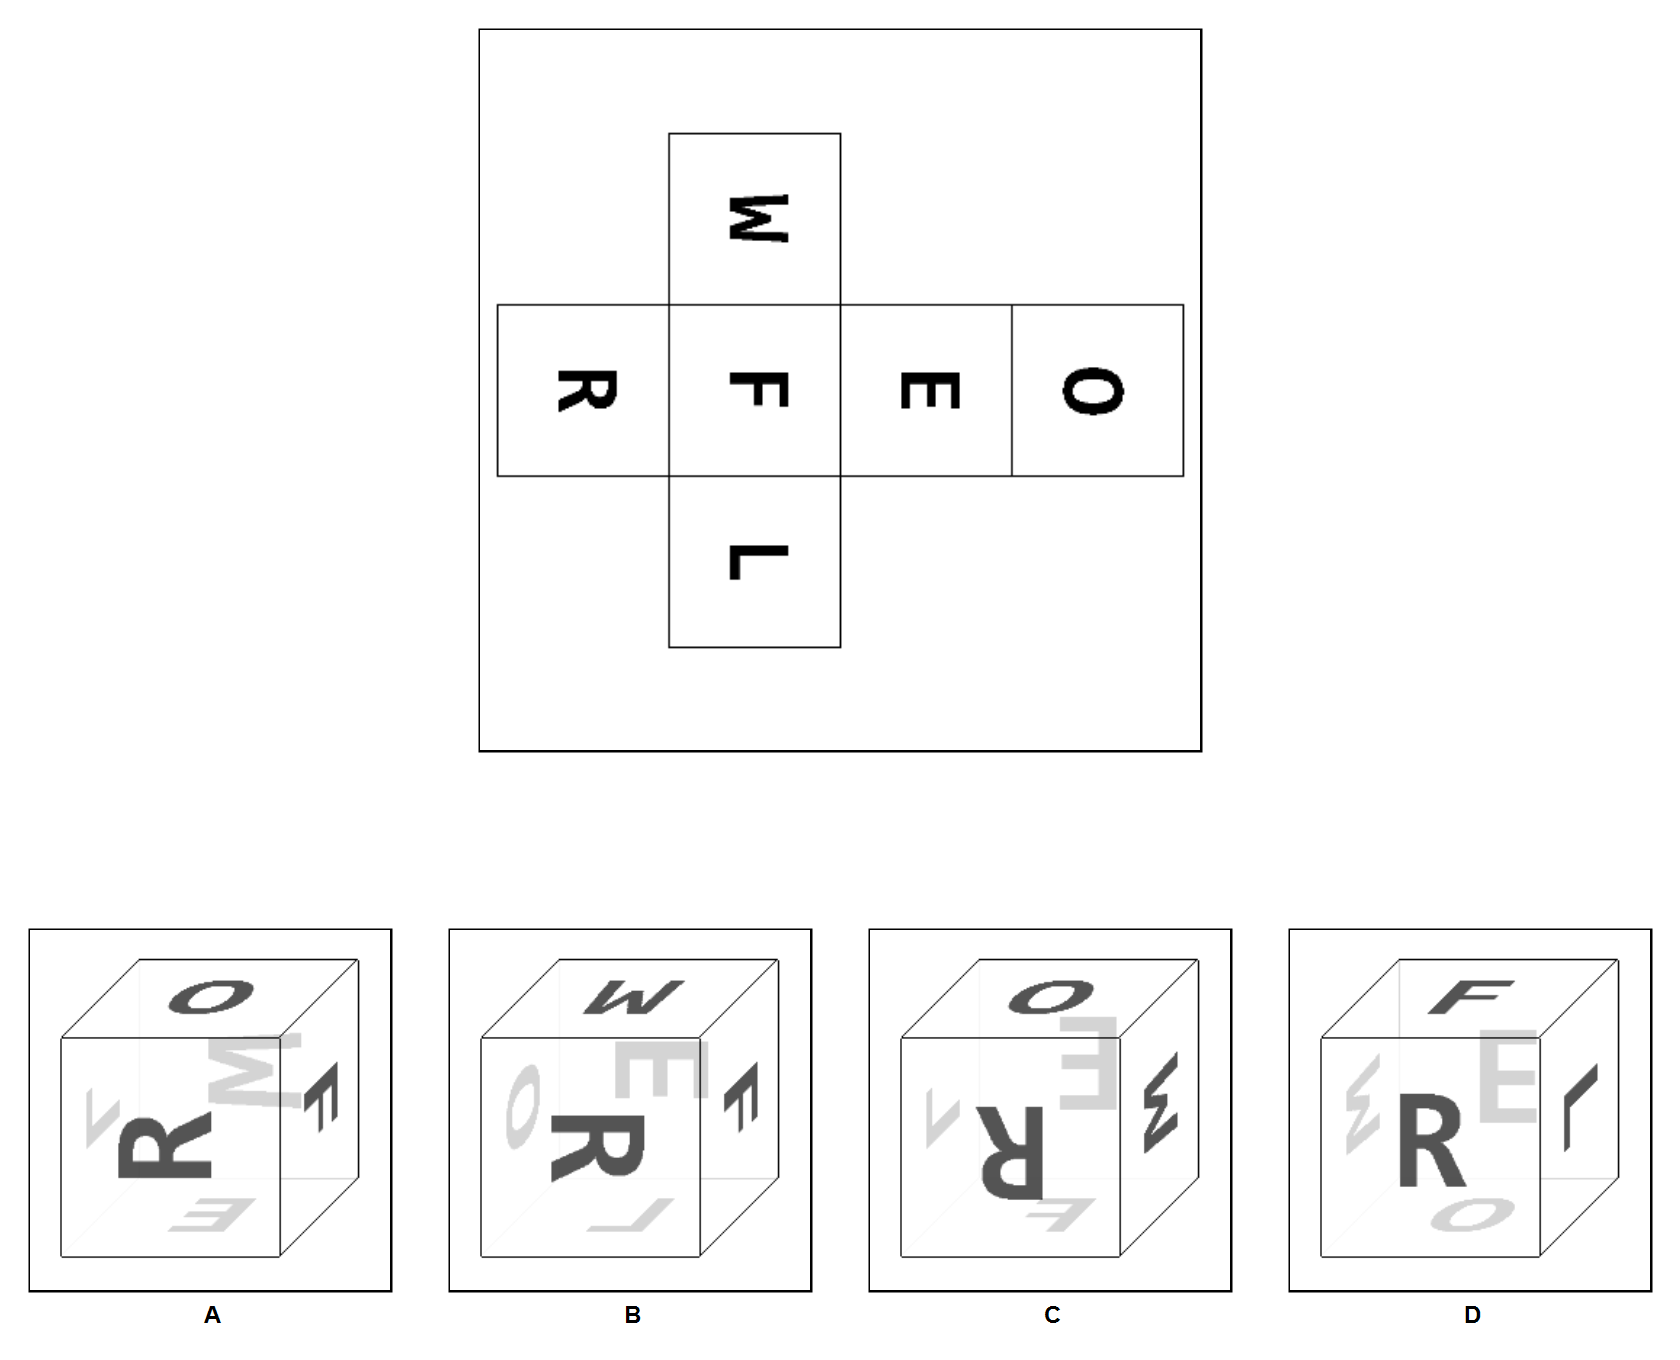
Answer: A